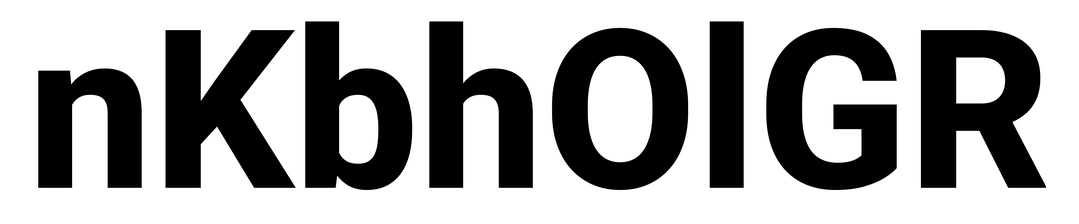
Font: Roboto_ExtraBold